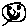
Label: smiley face